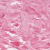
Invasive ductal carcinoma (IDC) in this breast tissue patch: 0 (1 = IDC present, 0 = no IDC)